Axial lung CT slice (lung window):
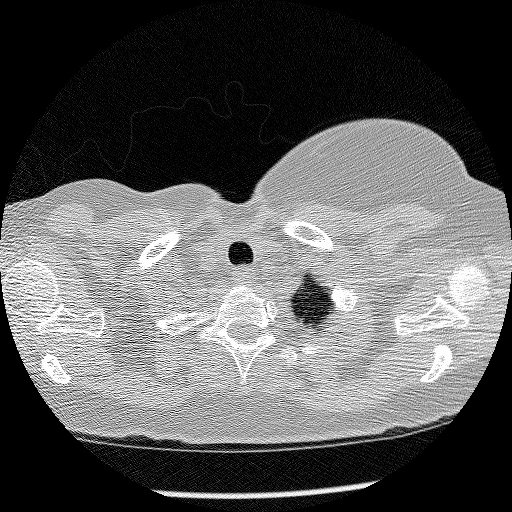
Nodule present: no